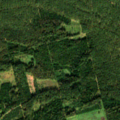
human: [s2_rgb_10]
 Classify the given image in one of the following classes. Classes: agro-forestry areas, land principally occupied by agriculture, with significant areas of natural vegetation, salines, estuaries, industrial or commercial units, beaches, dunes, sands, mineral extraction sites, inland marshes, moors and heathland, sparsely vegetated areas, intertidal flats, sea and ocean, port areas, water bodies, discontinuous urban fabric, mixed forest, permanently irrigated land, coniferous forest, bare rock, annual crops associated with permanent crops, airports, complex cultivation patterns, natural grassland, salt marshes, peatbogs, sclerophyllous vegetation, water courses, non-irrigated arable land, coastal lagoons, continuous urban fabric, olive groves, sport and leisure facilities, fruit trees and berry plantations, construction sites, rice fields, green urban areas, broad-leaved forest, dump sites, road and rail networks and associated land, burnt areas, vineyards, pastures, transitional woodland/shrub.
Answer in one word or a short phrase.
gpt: pastures, coniferous forest, mixed forest, transitional woodland/shrub